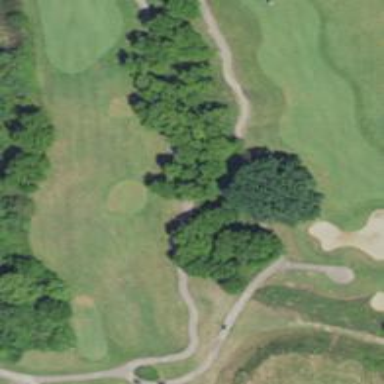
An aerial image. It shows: Asphalt service road that appears to be golf cart path.